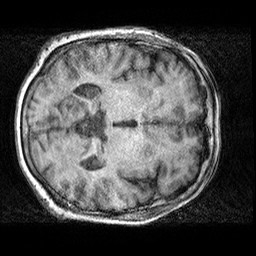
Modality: T1w
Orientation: axial
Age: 65
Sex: female
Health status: healthy
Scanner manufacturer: siemens
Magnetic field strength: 3 T
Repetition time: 2.3 s
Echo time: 0.00303 s